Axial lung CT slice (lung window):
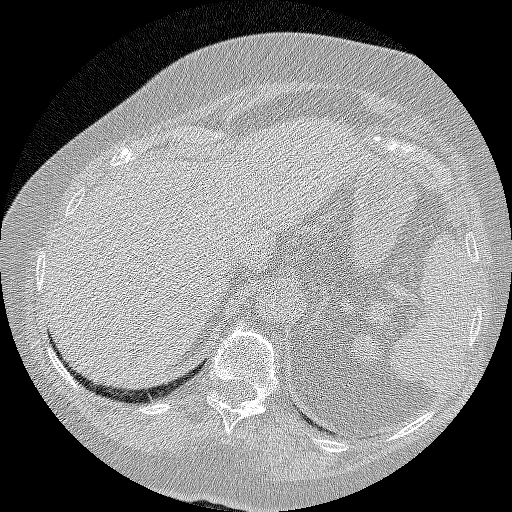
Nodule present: no